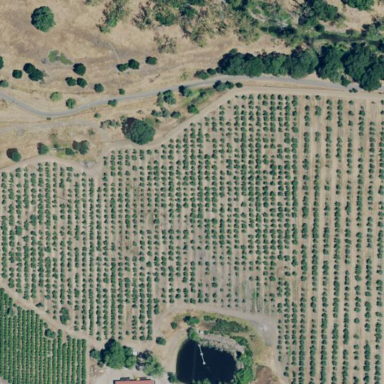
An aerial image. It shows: Orchard.